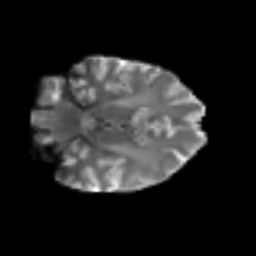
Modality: T2w
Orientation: coronal
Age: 48
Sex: female
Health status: ill
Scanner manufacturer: siemens
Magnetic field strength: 3 T
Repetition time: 8.7 s
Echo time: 0.11 s